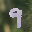
Label: 9